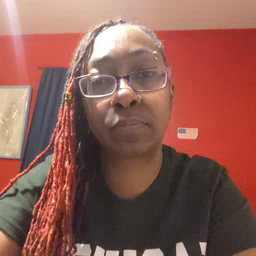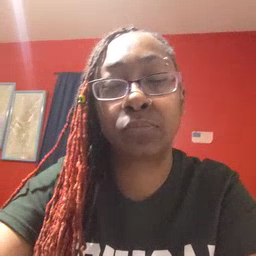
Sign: tree